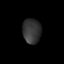
Tissue: lung
Cell type: Endothelial cells
Senescence score: 0.5863
Nuclear area (px): 448
Mean DAPI intensity: 52.674